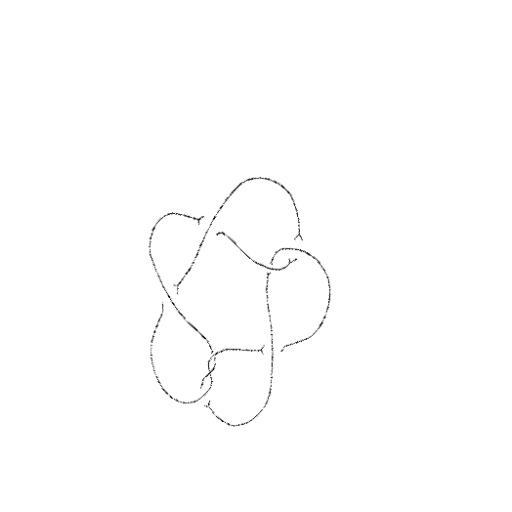
Crossing number: 8